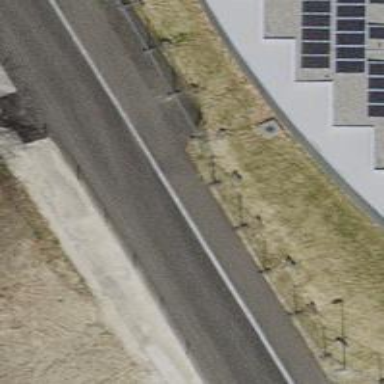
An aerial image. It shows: Residential road with asphalt surface and sidewalk on the left side.